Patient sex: F
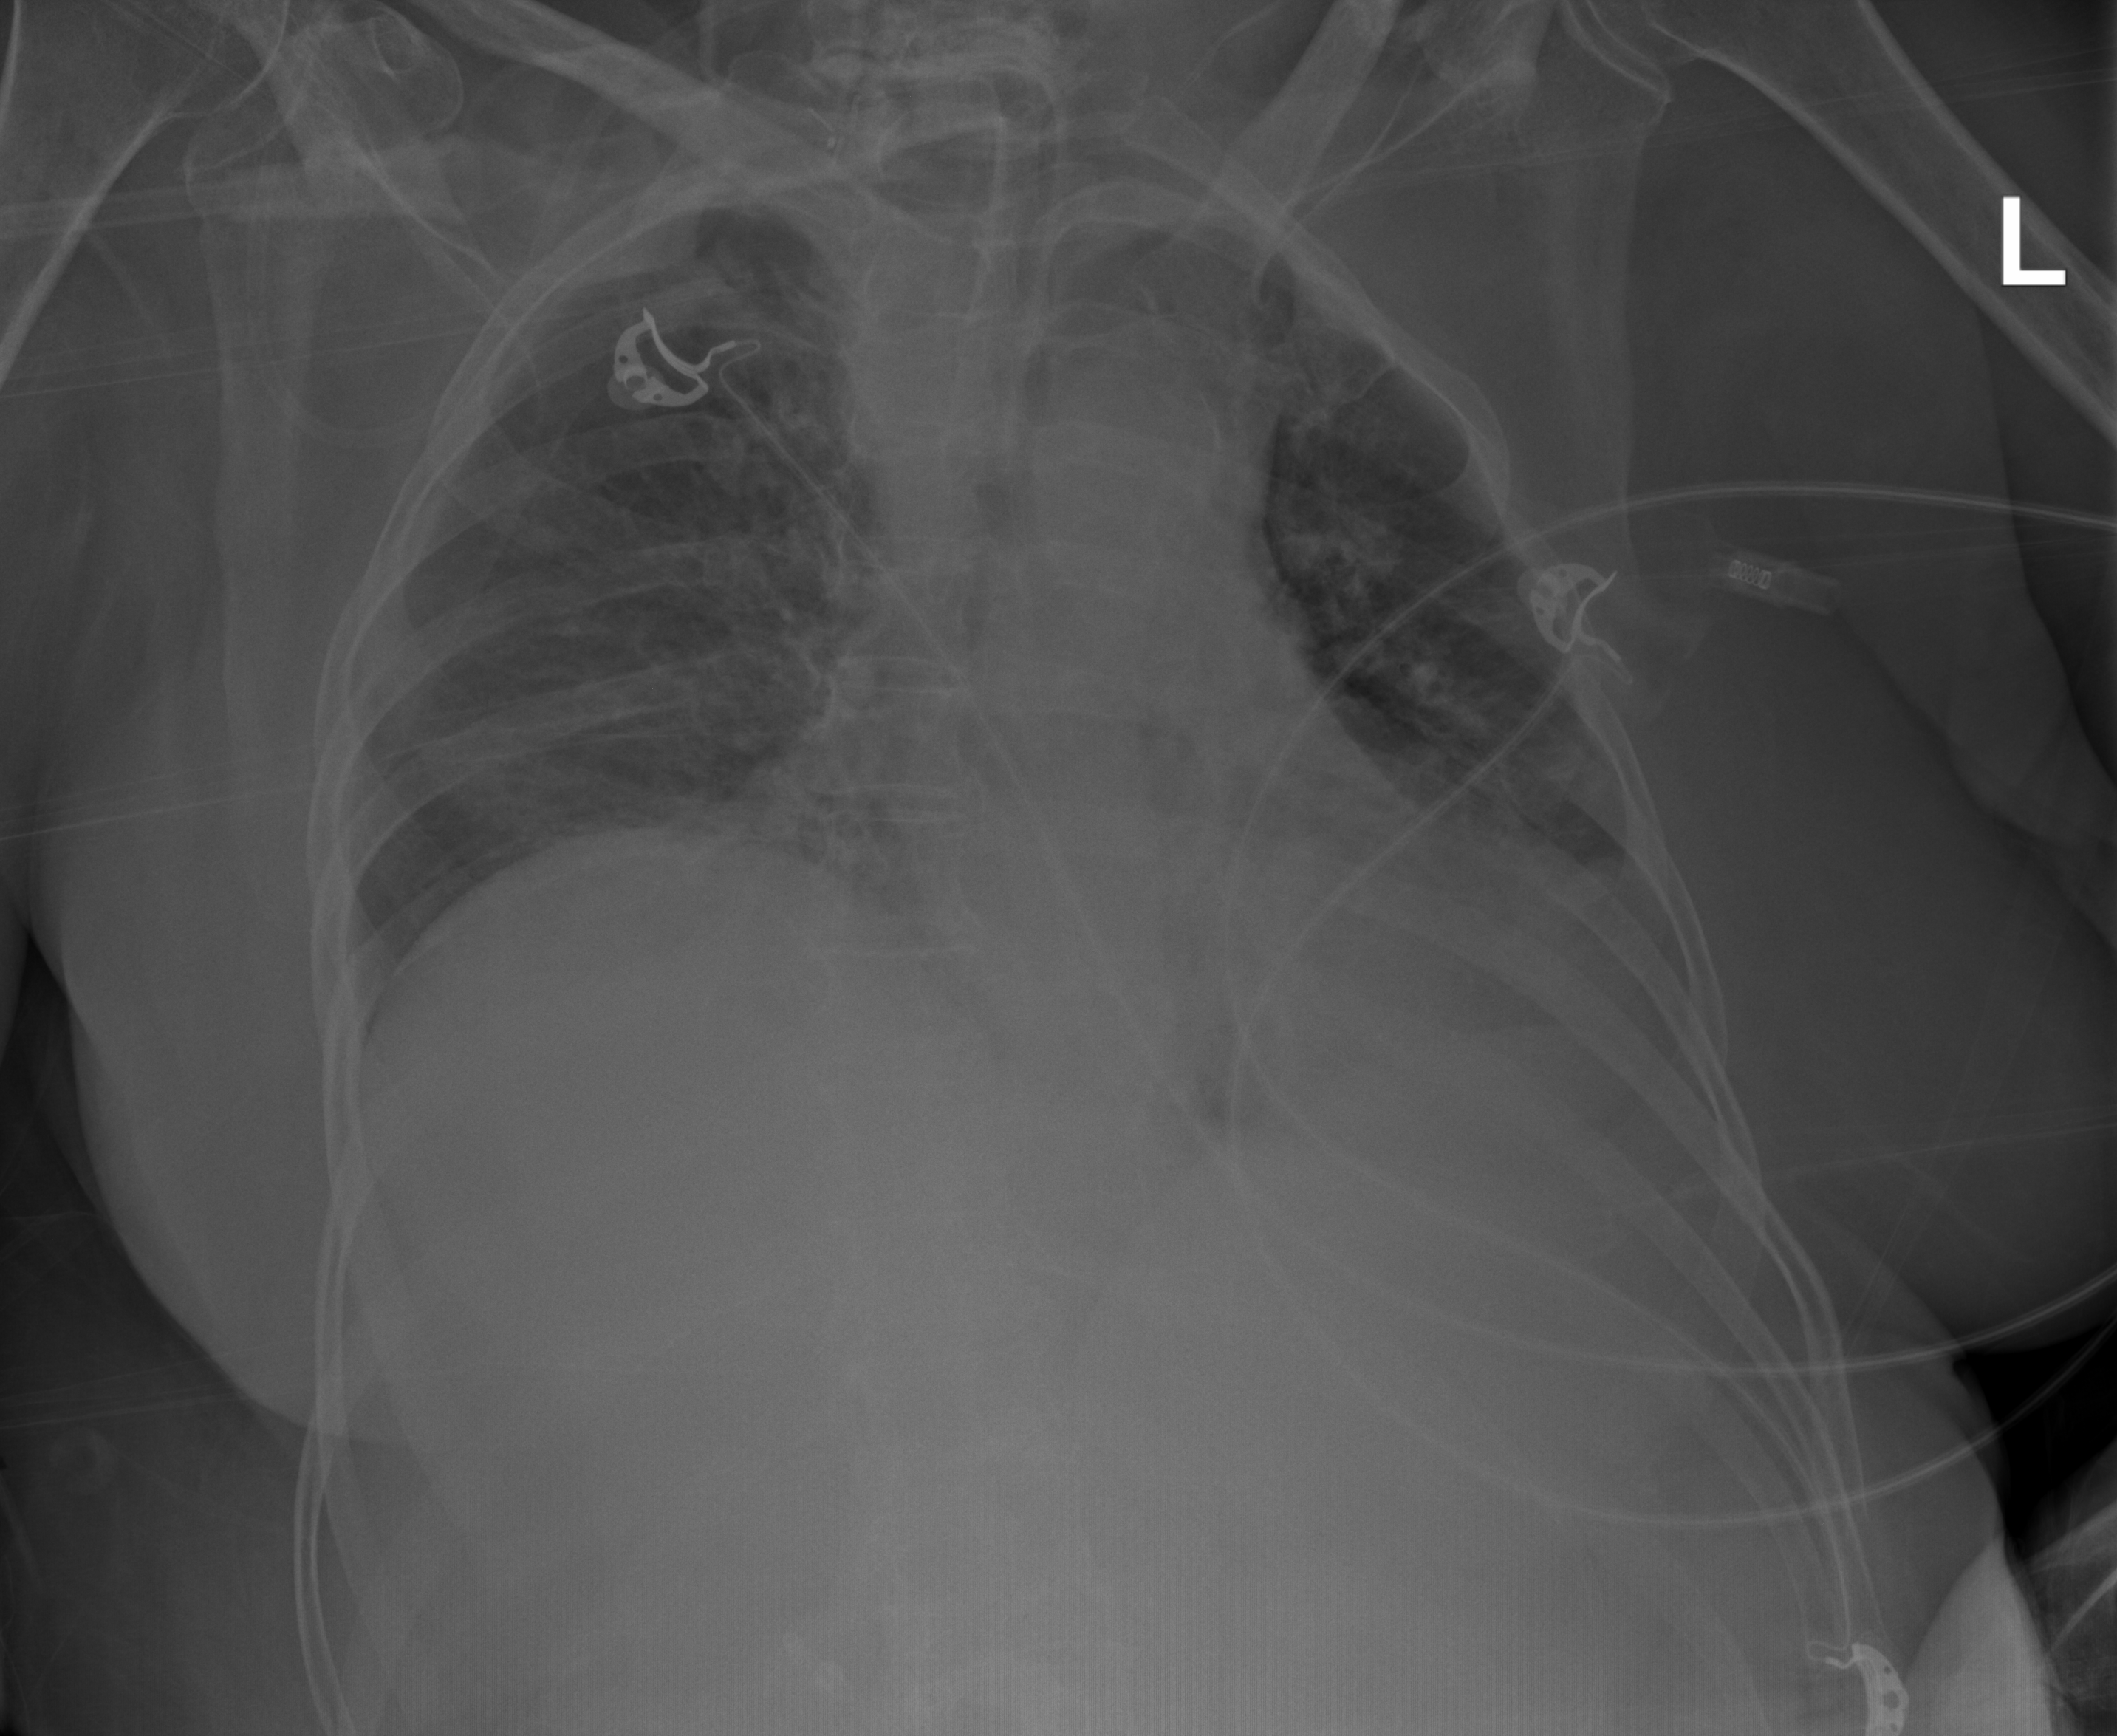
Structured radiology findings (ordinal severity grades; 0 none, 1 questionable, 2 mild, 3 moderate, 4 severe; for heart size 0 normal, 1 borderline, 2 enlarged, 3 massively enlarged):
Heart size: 0
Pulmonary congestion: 0
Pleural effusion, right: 1
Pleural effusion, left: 0
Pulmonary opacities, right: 1
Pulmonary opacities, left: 0
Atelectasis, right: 2
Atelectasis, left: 2